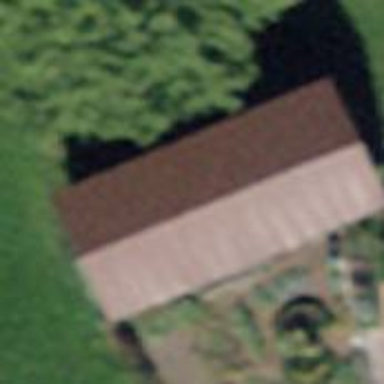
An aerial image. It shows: Shed building.